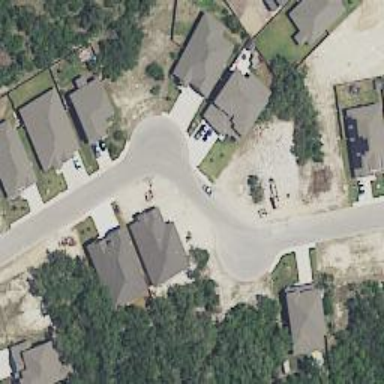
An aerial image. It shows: Smooth asphalt road in residential area.